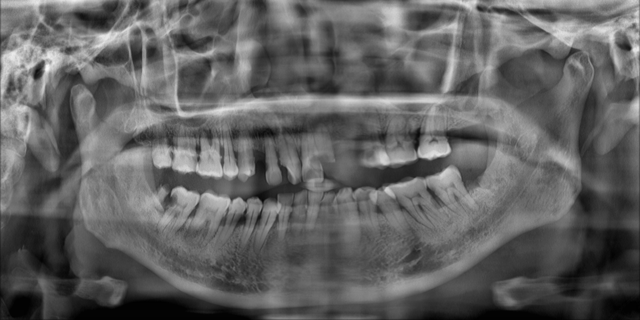
adult